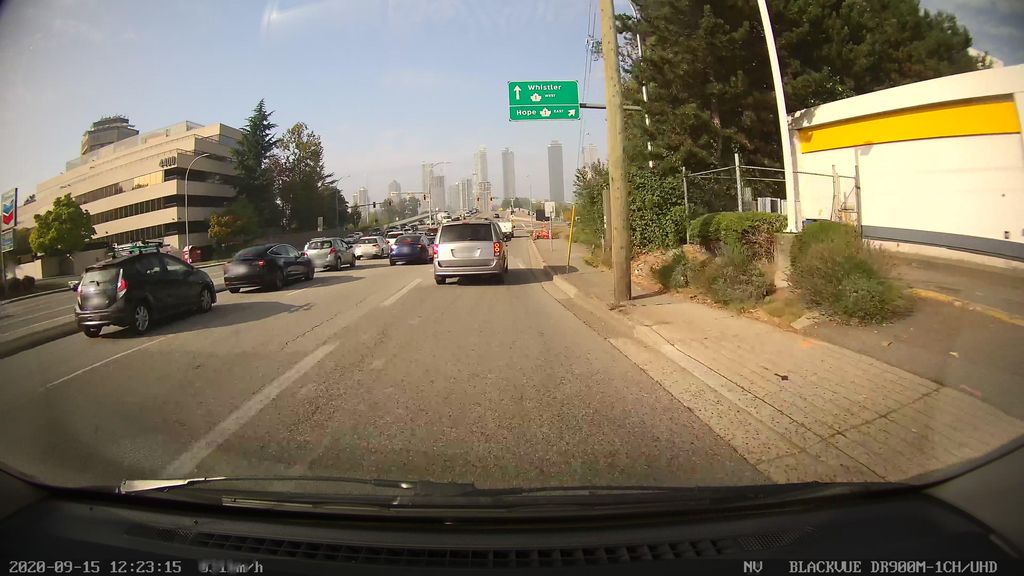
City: vancouver